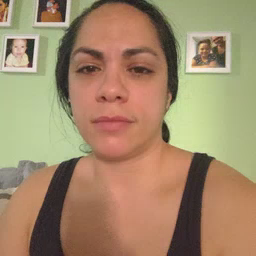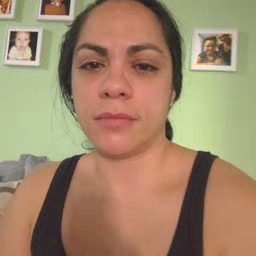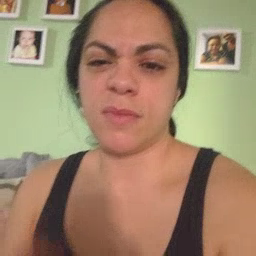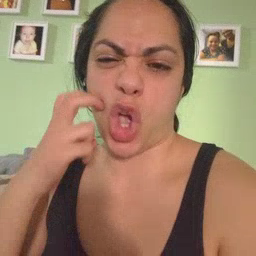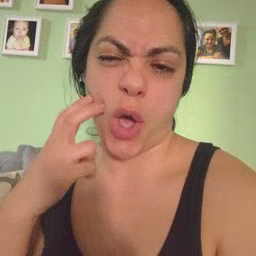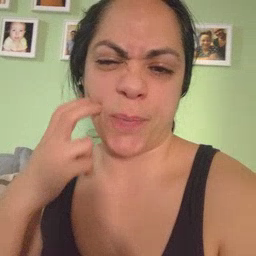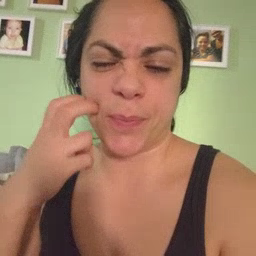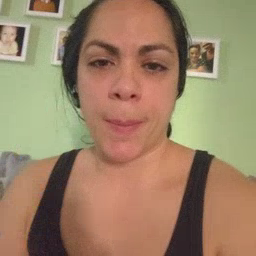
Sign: gum